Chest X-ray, PA view. Patient: 58 years old, sex M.
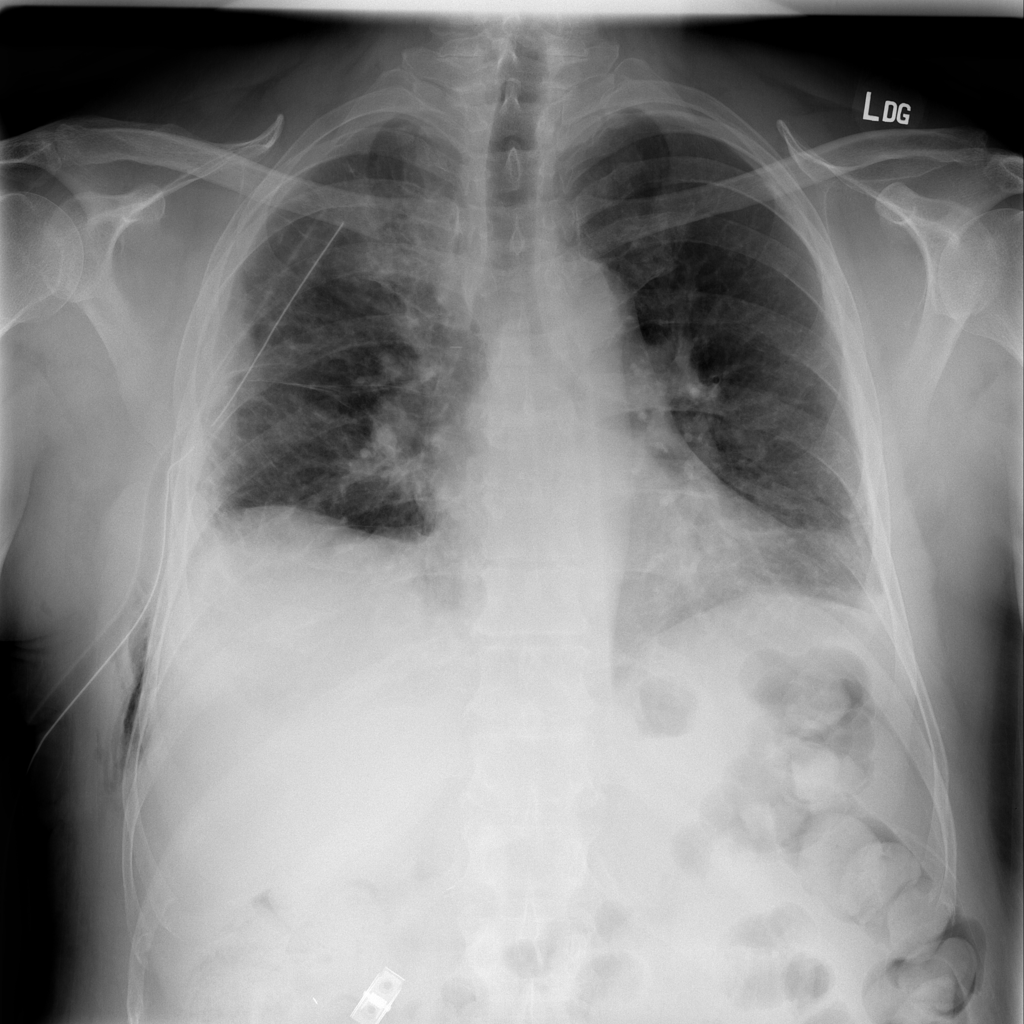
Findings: No Finding